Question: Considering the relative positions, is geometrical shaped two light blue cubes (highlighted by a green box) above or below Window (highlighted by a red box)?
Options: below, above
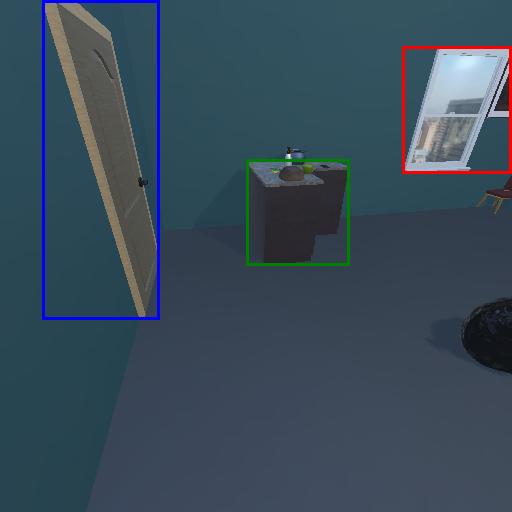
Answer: below